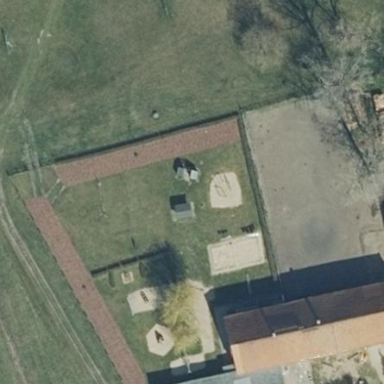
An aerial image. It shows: Kindergarten.